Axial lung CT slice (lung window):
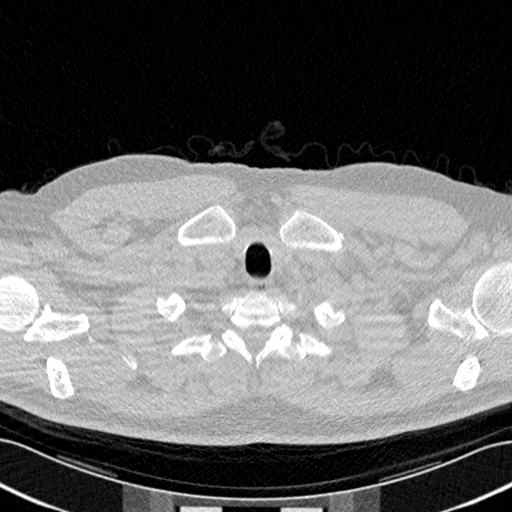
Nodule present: no